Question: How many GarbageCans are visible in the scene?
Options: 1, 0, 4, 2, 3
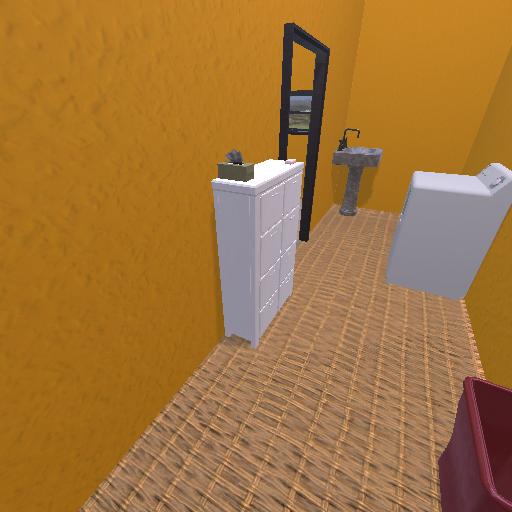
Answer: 1